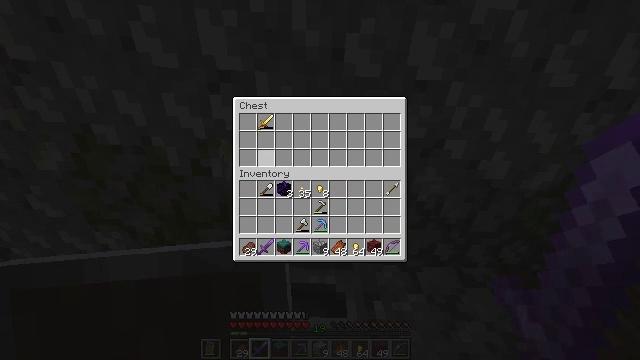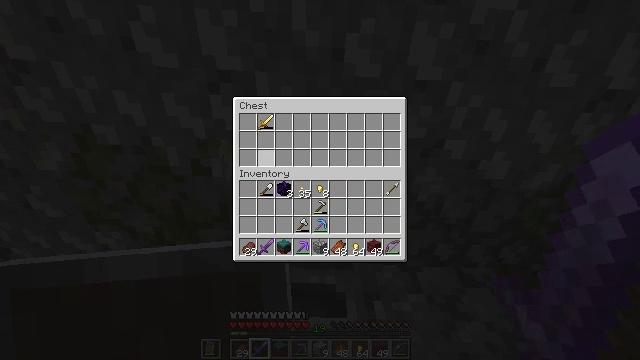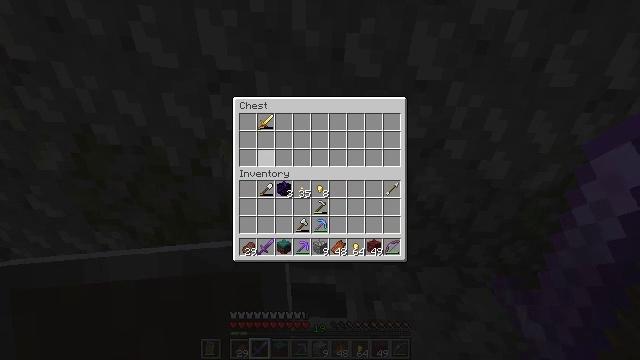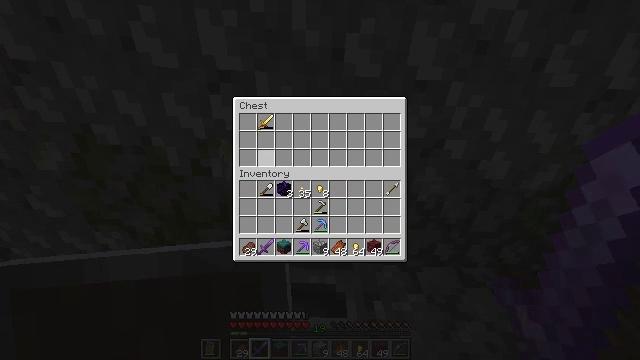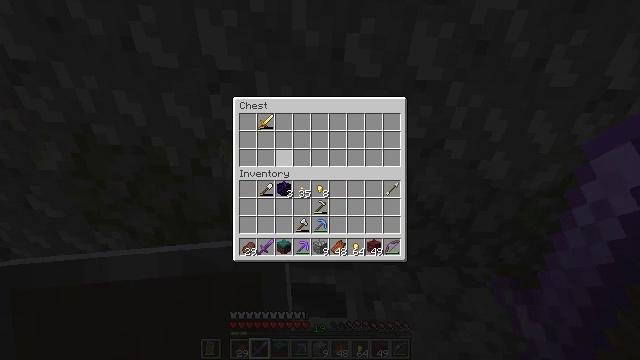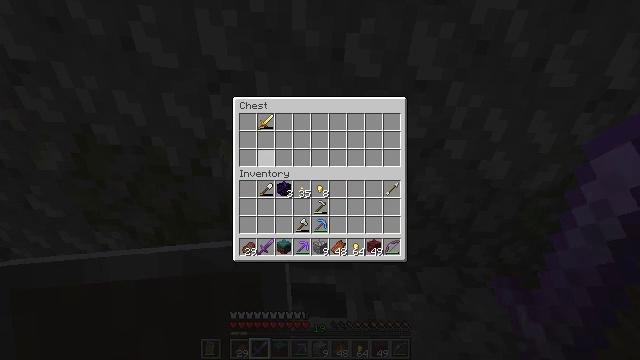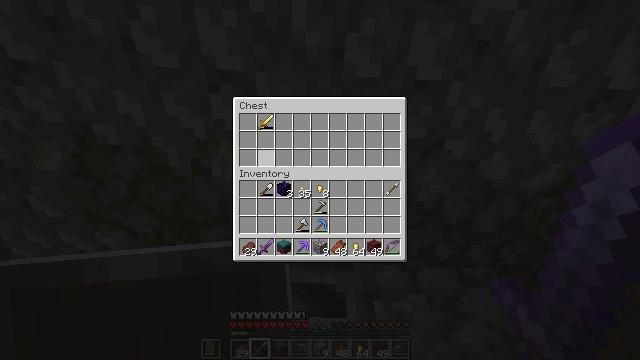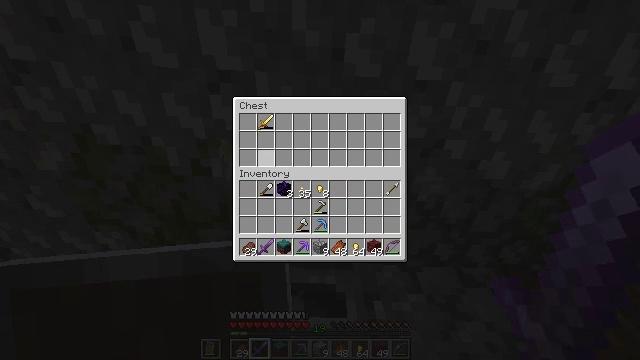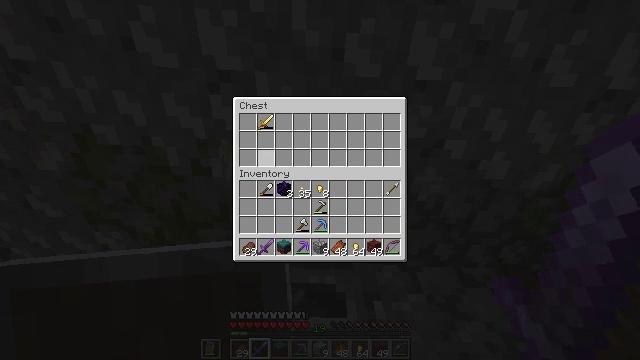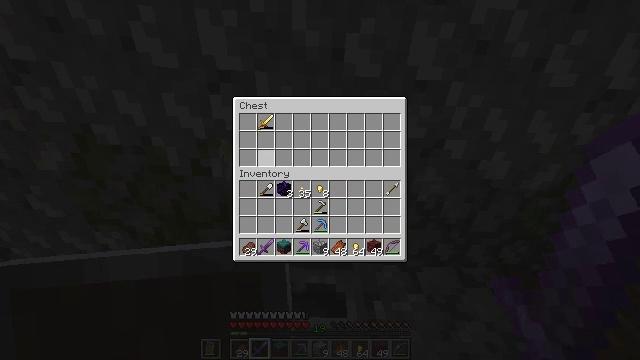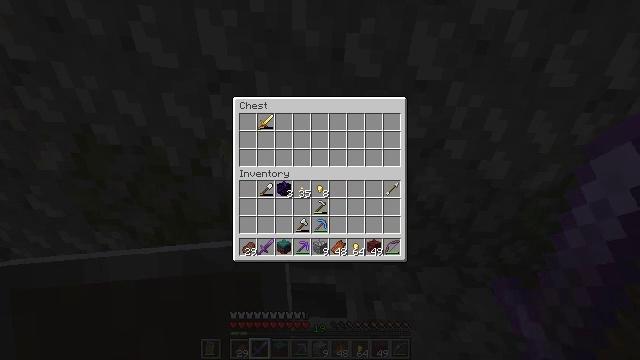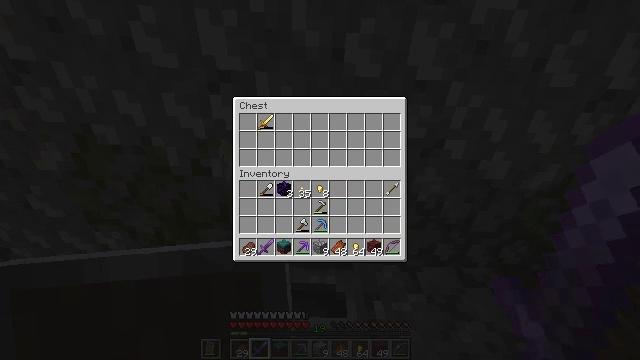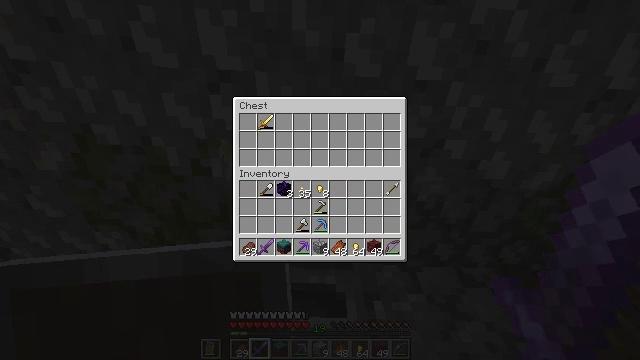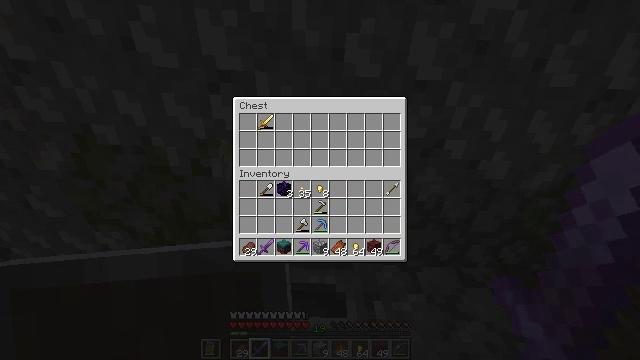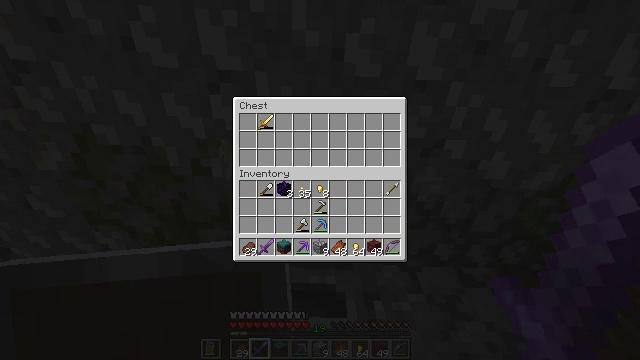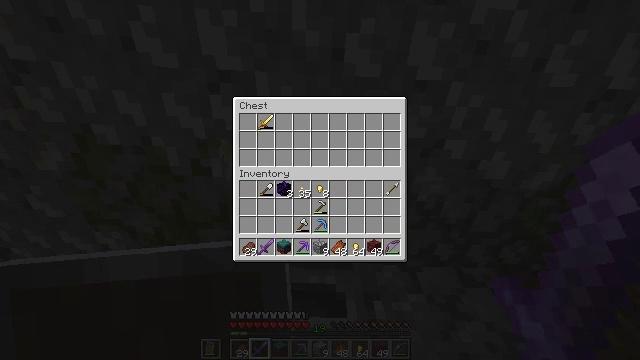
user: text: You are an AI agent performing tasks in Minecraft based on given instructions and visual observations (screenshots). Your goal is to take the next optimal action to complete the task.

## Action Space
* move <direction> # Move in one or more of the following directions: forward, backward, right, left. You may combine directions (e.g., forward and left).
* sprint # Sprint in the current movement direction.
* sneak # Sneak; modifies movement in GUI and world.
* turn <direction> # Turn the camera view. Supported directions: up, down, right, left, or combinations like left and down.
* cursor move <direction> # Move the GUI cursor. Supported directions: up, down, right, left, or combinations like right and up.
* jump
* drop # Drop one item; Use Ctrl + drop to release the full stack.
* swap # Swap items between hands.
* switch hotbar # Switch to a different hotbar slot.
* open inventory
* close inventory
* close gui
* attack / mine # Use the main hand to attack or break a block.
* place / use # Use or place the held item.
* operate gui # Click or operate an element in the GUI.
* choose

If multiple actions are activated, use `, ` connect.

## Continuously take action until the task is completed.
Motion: motion action
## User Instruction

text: Gather tall grass by hitting it.
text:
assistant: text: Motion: sneak
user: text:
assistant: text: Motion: sneak
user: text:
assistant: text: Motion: sneak
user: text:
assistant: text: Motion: no_op
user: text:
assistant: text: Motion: no_op
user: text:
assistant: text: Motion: no_op
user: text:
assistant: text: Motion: no_op
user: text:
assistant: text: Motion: no_op
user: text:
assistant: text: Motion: no_op
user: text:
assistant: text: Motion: no_op
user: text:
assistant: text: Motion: no_op
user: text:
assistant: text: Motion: no_op
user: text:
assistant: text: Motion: no_op
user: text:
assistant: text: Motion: no_op
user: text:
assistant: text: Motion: no_op
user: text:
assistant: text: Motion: open inventory
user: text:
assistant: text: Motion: turn left, open inventory
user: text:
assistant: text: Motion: turn left and down, open inventory
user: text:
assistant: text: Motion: turn left and down
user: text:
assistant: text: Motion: turn left and down
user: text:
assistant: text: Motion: turn left and down
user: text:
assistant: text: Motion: turn left and down
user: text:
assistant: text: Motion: turn left and down
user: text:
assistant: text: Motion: turn left and down
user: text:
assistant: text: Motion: turn left and down
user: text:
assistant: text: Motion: move forward
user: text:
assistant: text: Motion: move forward
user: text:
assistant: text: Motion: no_op
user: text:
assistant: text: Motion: turn right
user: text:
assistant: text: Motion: move forward